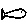
Label: fish